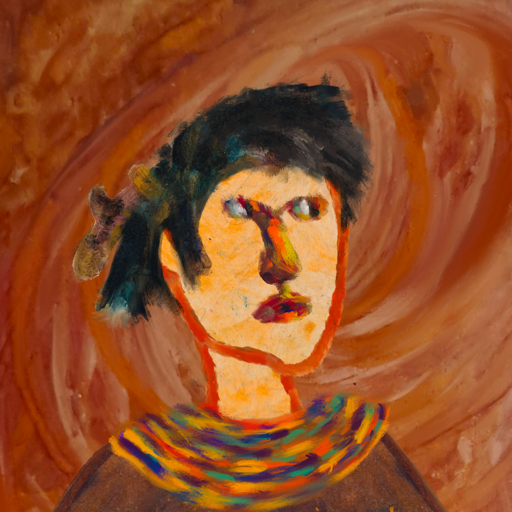
Background: Pious_Lady, Head And Neck Side: Experience, Face Side: An_Impression, Bust: Comrade, Hair Side: Pipe, Head Accessory: Blank, Second Necklace: An_Impression_2, Necklace: Blank, Baby: Blank